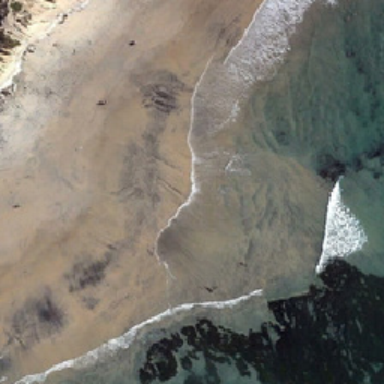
There are sand dunes beside the dark yellow beach .